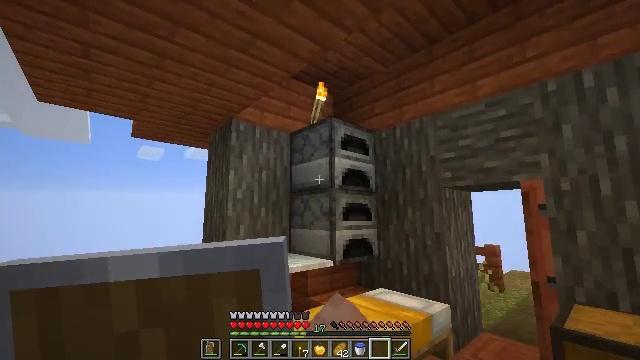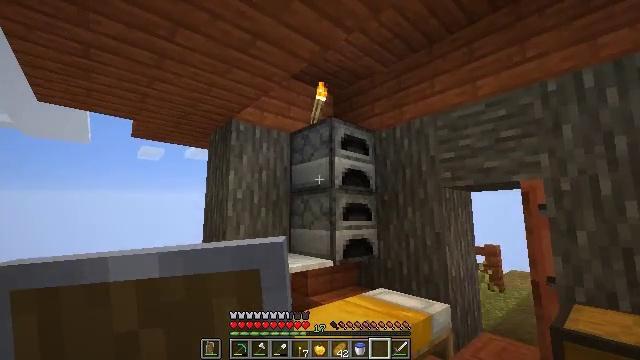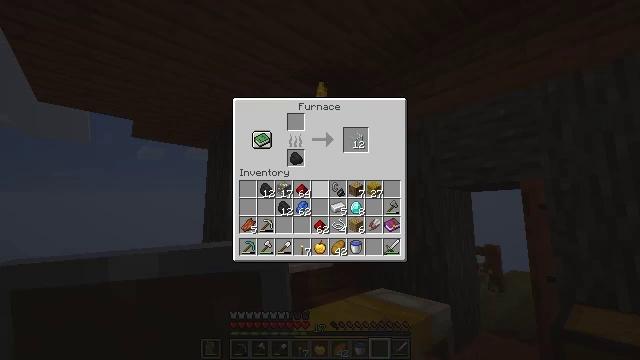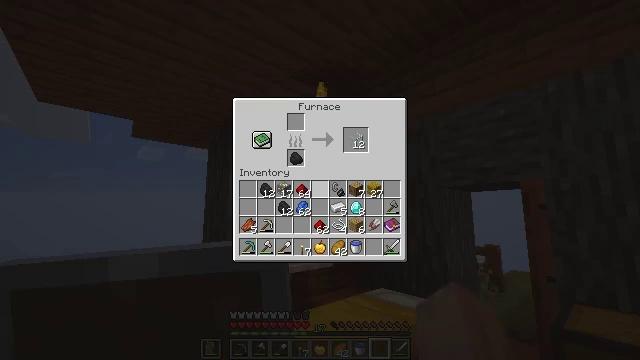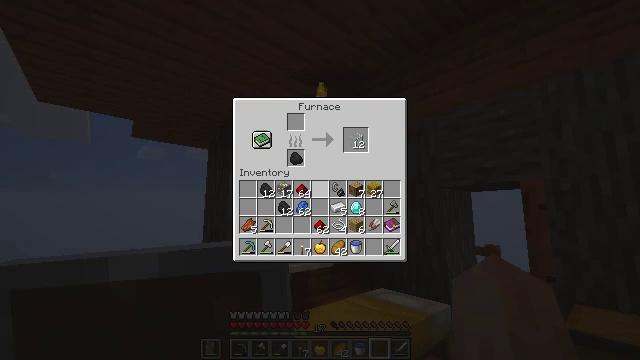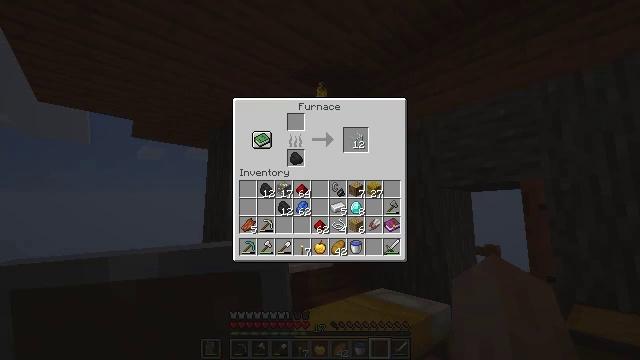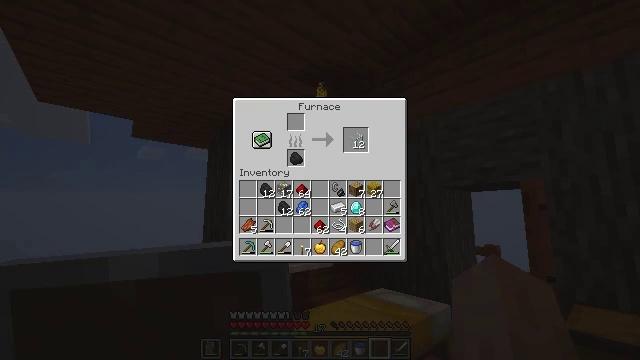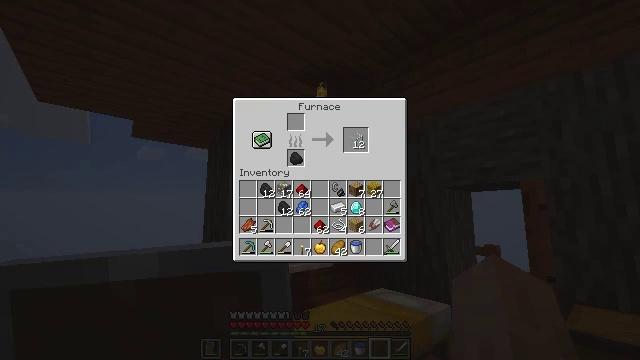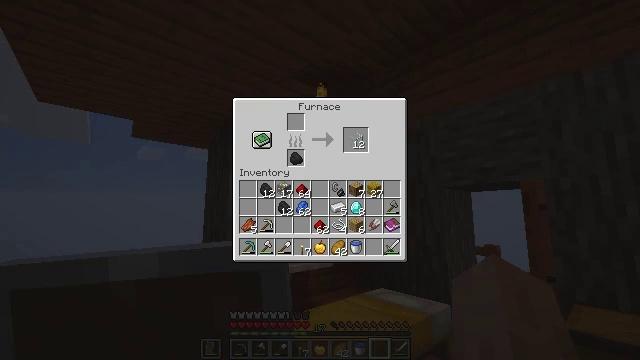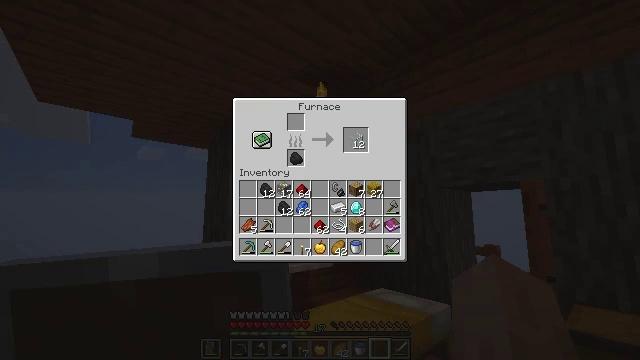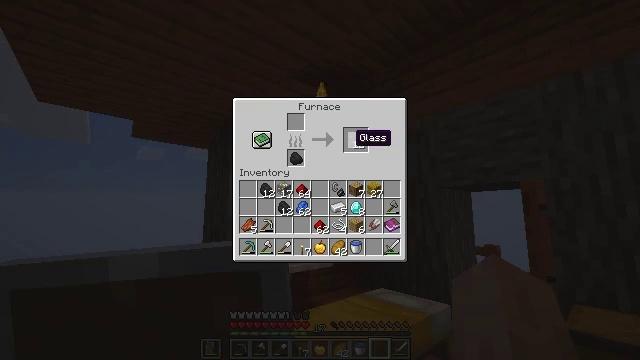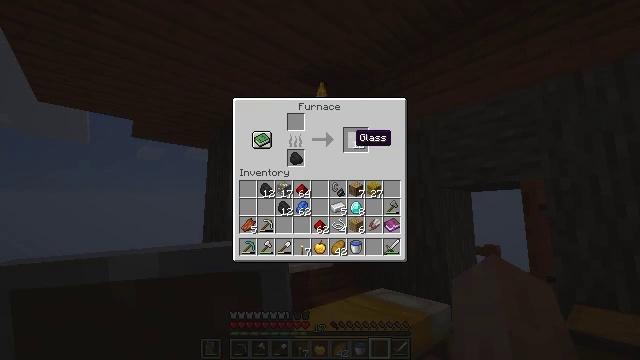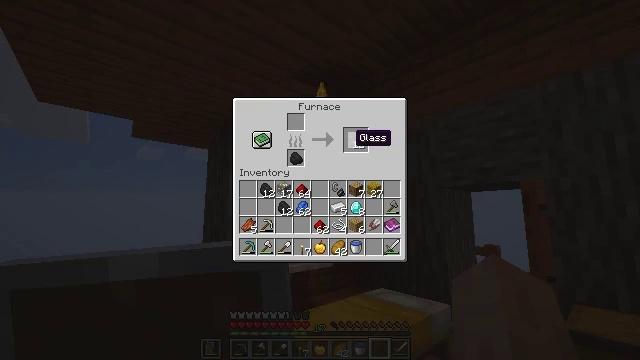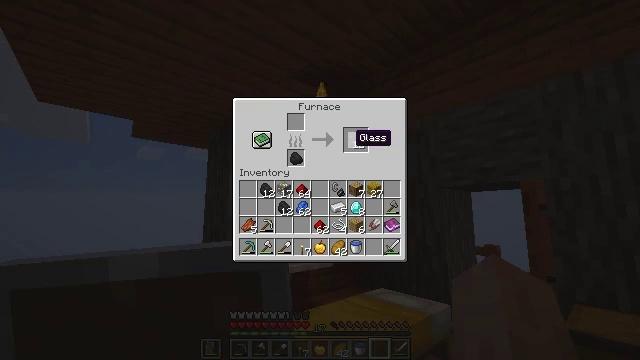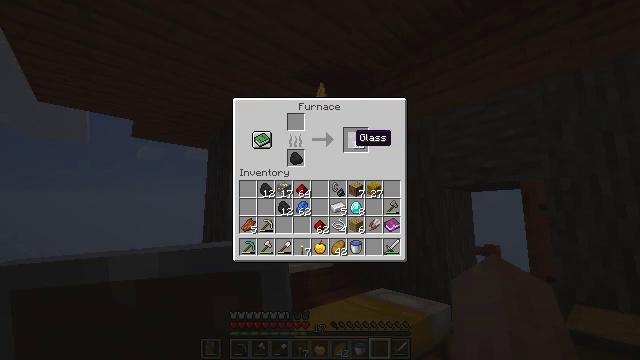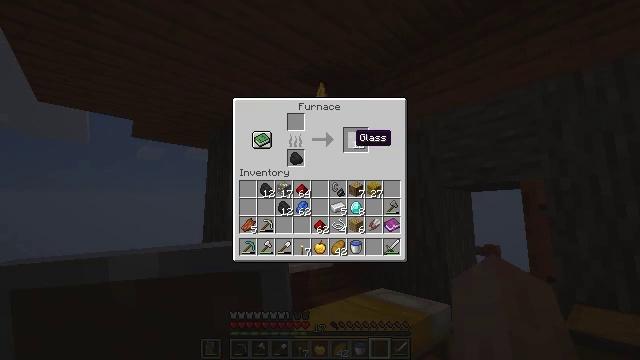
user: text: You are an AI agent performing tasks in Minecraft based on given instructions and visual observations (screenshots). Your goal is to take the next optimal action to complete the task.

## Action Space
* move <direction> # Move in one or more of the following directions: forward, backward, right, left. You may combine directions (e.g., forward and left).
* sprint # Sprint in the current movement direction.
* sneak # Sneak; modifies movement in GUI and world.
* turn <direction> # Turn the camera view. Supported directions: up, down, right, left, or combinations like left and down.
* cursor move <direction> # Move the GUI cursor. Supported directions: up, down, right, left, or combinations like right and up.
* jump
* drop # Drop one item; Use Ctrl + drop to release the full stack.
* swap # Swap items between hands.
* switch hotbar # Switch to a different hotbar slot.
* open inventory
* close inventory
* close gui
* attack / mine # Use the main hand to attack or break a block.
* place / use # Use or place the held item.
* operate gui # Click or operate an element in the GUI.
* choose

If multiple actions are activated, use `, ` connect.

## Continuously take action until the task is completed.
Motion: motion action
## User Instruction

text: Smelt sand for glass using a furnace.
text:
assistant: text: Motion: attack / mine
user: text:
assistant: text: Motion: operate gui
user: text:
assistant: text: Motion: operate gui
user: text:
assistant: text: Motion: operate gui
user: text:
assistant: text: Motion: operate gui
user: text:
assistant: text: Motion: operate gui
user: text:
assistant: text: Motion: operate gui
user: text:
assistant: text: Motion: cursor move up, operate gui
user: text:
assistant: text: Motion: cursor move right and up, operate gui
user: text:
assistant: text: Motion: sneak, operate gui
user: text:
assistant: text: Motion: sneak, operate gui
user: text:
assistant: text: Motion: sneak, operate gui
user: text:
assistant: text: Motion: sneak, operate gui
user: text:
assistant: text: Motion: sneak
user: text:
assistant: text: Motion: sneak
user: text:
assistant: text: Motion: sneak
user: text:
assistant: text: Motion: sneak
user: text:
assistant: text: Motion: sneak
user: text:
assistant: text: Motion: sneak
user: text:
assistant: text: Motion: sneak, cursor move right
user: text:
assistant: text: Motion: sneak
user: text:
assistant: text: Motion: sneak
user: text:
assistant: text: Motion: sneak
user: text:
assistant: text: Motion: sneak
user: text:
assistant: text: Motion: sneak
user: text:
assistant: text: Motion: sneak, operate gui
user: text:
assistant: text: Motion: sneak, operate gui
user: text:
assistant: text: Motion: sneak
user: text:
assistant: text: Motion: sneak
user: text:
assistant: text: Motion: sneak